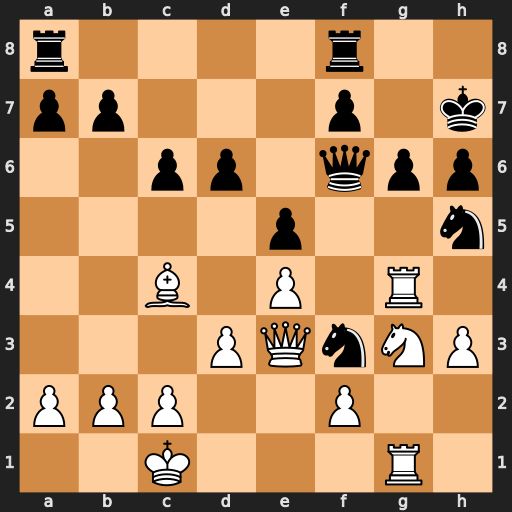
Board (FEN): r4r2/pp3p1k/2pp1qpp/4p2n/2B1P1R1/3PQnNP/PPP2P2/2K3R1
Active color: w
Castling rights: -
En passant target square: -
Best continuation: Nxh5 gxh5 Rg7+ Qxg7 Rxg7+